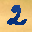
Label: 2